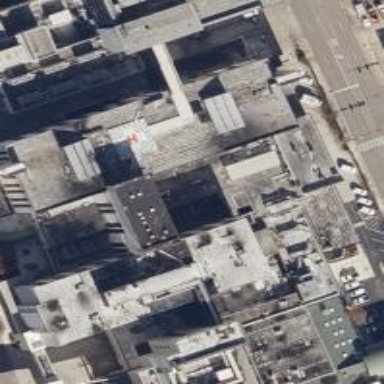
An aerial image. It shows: Hospital building.